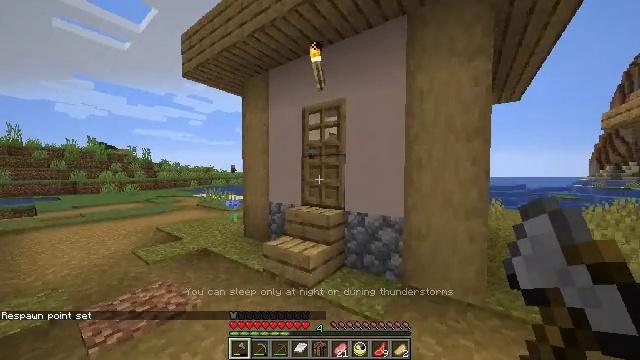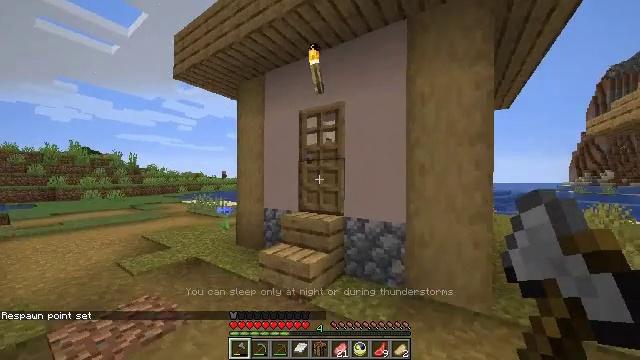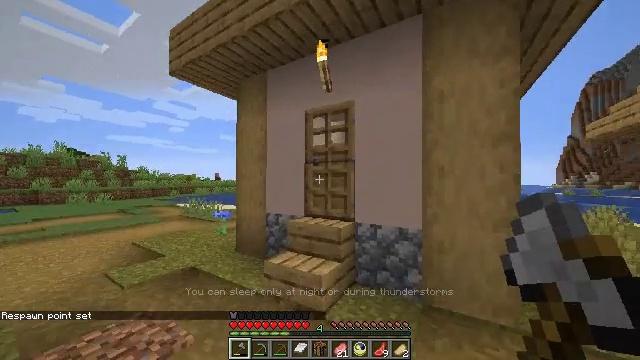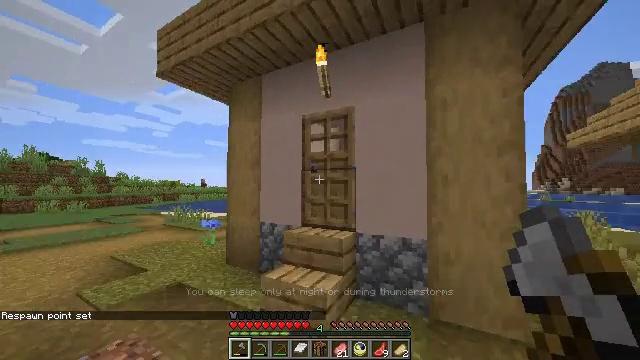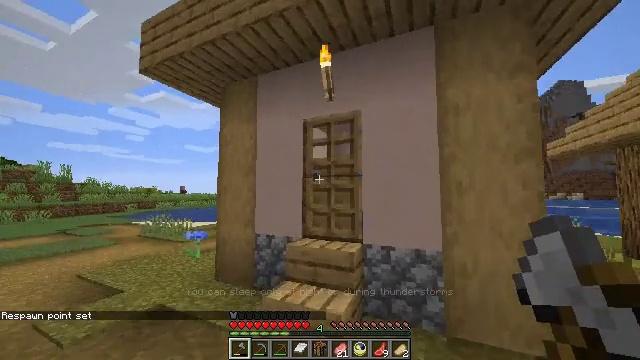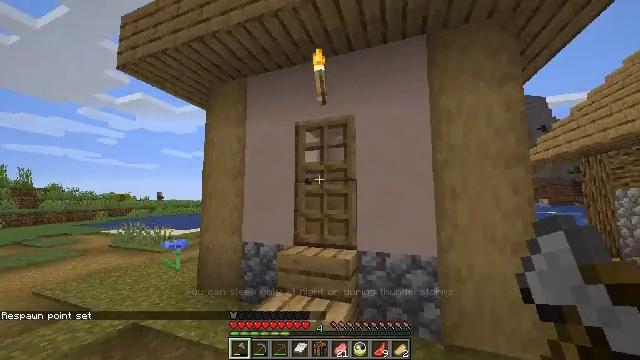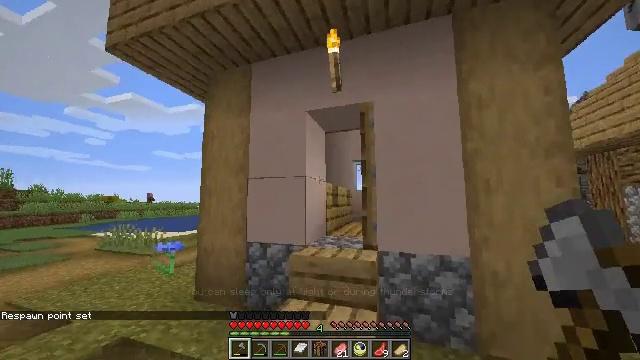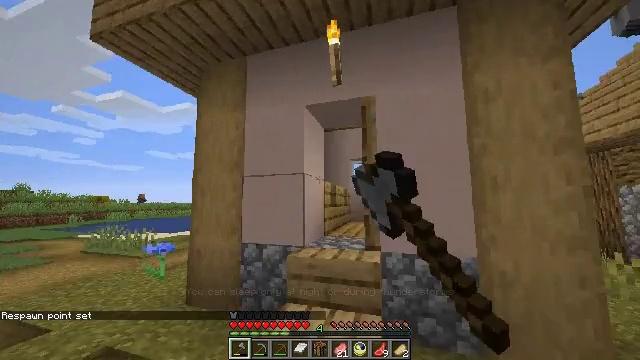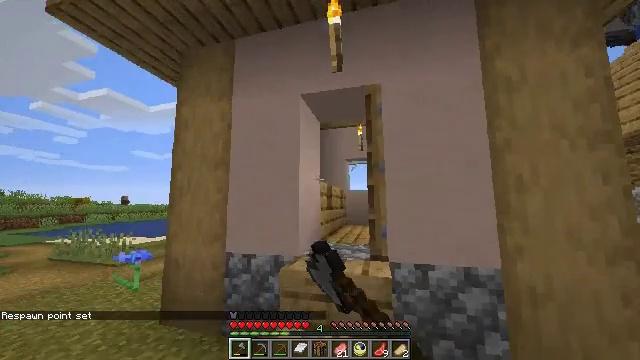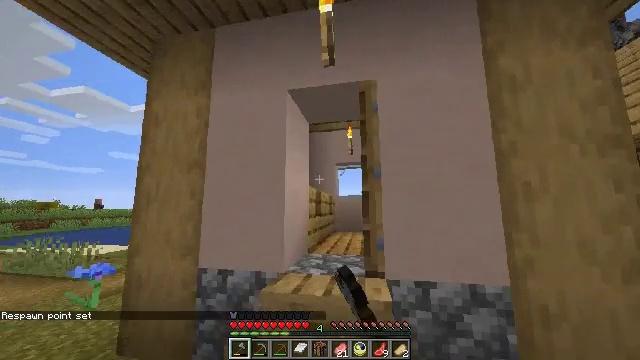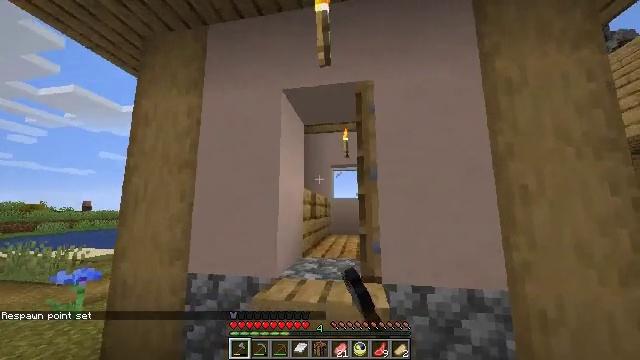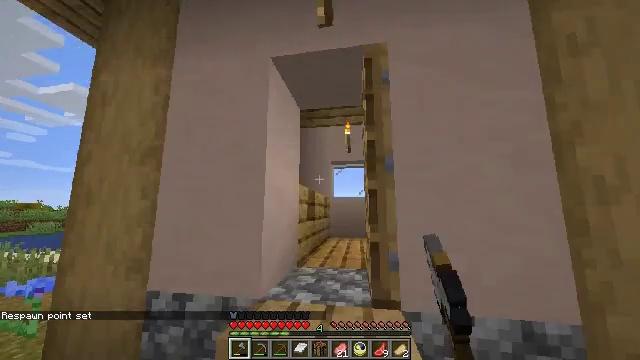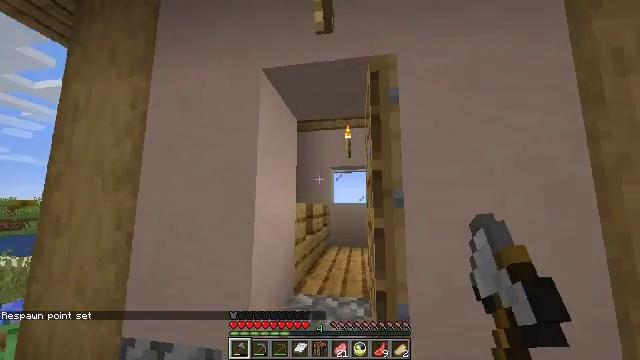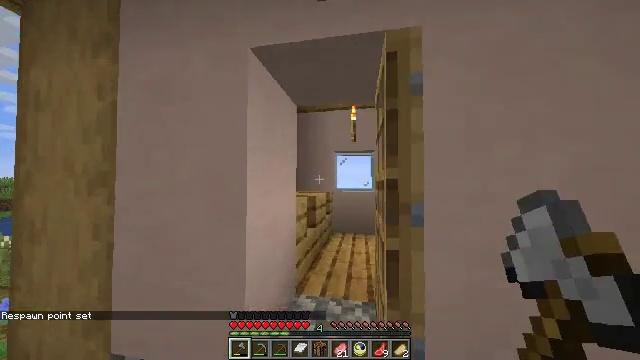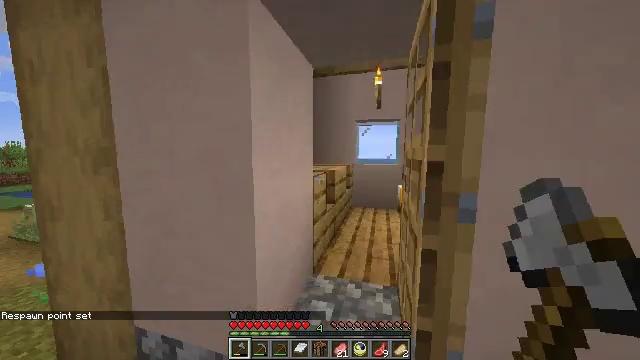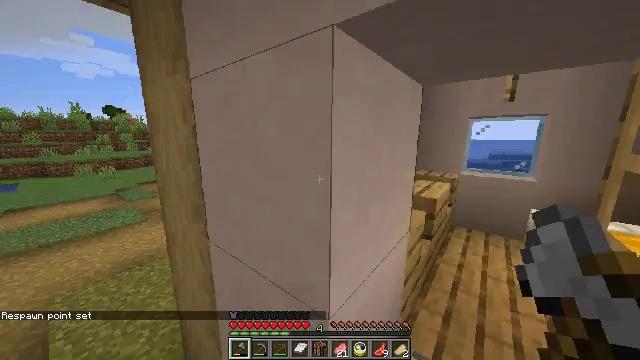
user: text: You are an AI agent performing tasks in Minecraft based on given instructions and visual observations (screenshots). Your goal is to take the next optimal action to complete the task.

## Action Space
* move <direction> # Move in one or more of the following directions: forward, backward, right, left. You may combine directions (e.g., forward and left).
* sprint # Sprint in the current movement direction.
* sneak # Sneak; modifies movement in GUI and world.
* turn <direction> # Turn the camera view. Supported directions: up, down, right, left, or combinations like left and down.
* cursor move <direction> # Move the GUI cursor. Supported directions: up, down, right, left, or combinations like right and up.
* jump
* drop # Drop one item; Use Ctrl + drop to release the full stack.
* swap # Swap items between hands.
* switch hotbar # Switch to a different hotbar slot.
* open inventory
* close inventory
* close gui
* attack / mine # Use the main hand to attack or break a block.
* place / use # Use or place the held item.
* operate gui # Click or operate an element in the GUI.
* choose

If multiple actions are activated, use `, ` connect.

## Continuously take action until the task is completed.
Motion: motion action
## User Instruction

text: Break the bookshelf for books.
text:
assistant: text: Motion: move forward and move left, sprint, turn right and up
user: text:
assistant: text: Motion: move forward and move left, sprint, turn right
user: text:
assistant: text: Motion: move forward and move left, sprint, turn right and up
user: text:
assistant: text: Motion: move forward and move left, sprint, turn right and up
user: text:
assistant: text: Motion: move forward and move left, sprint, turn right and up
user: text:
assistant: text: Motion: move forward, sprint, turn right, use / place
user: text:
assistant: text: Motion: move forward, sprint, turn right, use / place
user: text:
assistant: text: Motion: move forward, sprint, turn right, use / place
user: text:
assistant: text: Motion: move forward, sprint, turn right and up, use / place
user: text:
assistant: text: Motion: move forward, sprint, turn right
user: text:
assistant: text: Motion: move forward, sprint
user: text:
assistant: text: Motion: move forward, sprint, turn down
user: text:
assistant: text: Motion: move forward, sprint, turn down
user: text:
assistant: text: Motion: move forward, sprint, turn left and down
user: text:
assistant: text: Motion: move forward and move left, sprint, turn left and down
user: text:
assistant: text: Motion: move forward and move left, sprint, turn left
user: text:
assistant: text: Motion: move forward and move left, sprint, turn left and up
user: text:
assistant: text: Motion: move forward and move left, sprint, turn left and up
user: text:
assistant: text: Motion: move forward and move left, sprint
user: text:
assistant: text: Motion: move forward, sprint
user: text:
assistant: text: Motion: move forward, sprint
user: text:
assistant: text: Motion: move forward, sprint
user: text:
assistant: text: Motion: move forward, sprint
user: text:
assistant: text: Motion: move forward, sprint
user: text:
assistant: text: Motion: move forward, sprint
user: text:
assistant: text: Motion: move forward, sprint
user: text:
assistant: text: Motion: move forward, sprint
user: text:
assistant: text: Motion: move forward, sprint
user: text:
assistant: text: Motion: move forward, sprint, jump
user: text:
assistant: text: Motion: move forward, sprint, jump